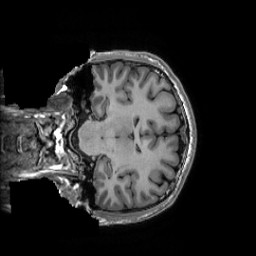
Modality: T1w
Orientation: coronal
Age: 31
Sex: male
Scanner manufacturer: ge
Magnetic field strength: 3 T
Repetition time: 0.007348 s
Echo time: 0.003036 s